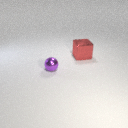
large red metal cube behind small purple metal sphere